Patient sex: M
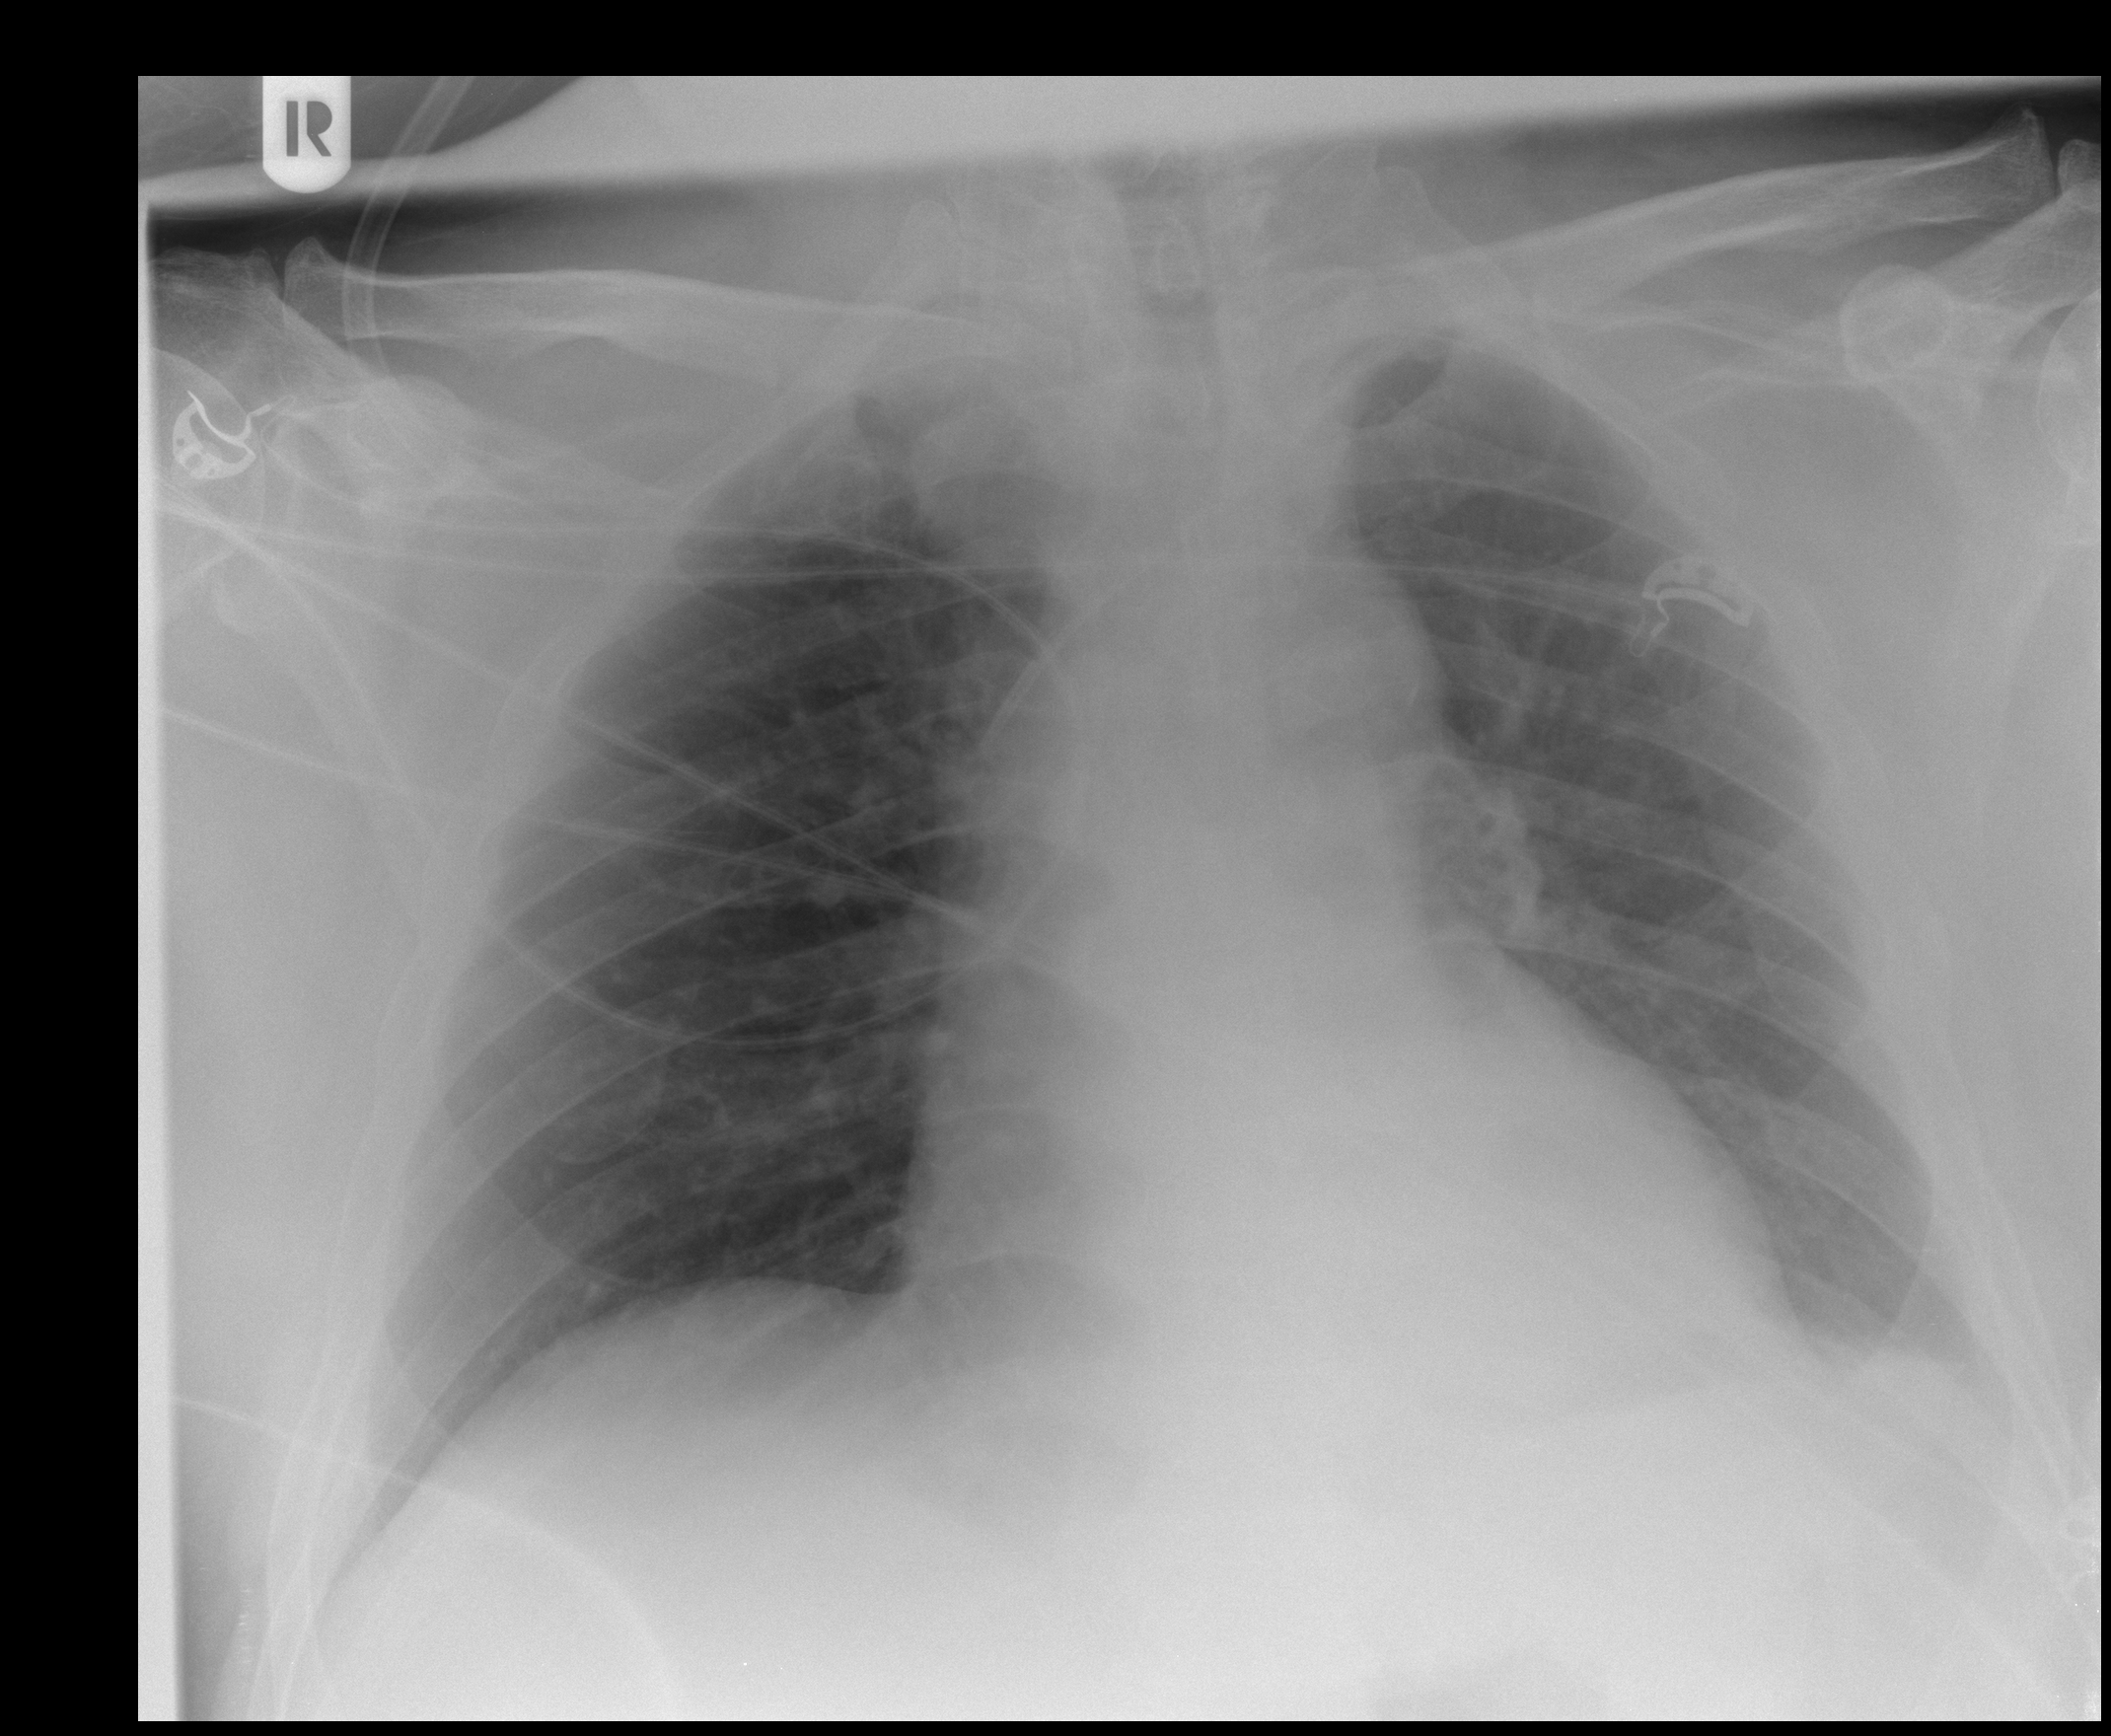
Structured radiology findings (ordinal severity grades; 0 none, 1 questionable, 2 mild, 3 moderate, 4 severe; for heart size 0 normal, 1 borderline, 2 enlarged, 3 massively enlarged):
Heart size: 0
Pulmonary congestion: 0
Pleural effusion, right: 0
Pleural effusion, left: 2
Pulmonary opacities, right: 0
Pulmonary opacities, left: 0
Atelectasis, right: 2
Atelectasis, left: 2